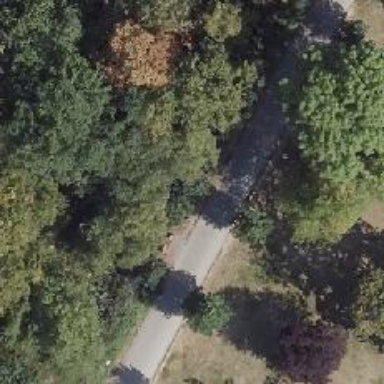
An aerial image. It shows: Avenue of trees.